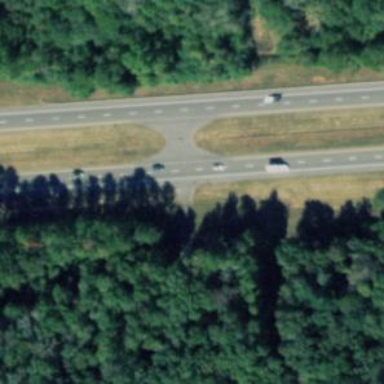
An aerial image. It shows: Trunk link highway.